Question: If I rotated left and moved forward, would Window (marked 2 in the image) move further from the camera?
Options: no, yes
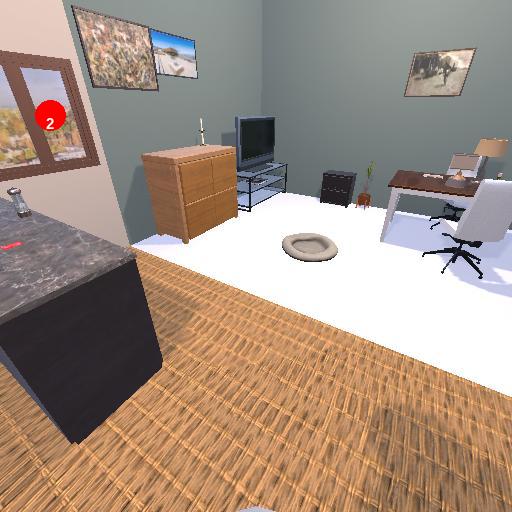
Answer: no